A bearing vibration time series has been folded into this square grayscale image, one row per segment of consecutive samples. Based on the visible evidence, which condition applies: normal, inner_race, outer_race, ball?
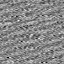
Answer: normal